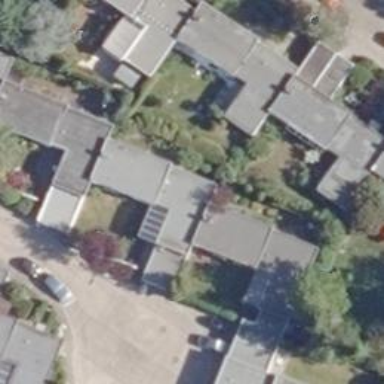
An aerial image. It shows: Flat-roofed house.